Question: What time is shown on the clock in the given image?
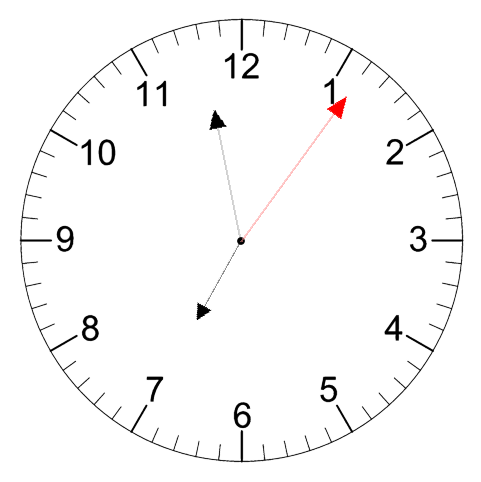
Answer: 06:58:06